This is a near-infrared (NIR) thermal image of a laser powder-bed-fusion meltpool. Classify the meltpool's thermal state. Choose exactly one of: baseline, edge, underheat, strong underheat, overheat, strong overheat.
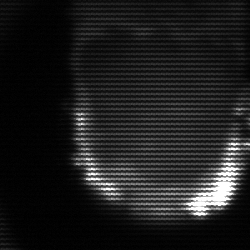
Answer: baseline